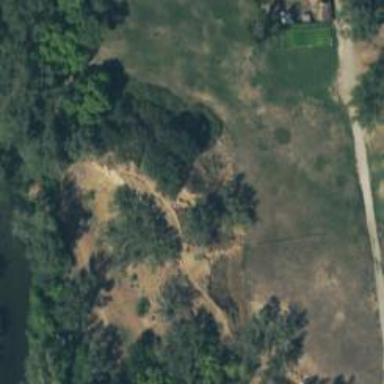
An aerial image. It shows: Disc golf tee.